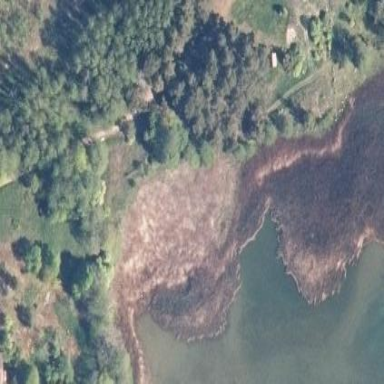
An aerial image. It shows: Landscape covered with heath.